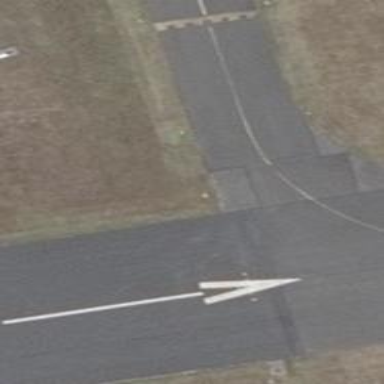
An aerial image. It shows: Runway edge aviation light.